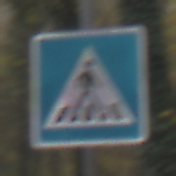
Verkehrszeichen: FussgaengerueberwegLinks
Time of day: MorningAfternoon
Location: Outdoor (Nature)
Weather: Overcast
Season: Autumn
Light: Natural